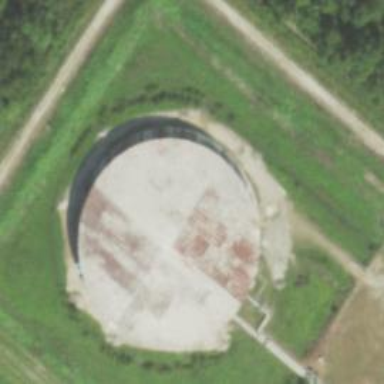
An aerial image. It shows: Storage tank which is man-made and housed in building.